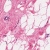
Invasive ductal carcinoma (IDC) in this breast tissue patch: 0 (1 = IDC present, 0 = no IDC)